Question: My sql db has many rows. I use a php while loop to echo out the database on a page, into a html list
'''
<ul>
<?php
while ($data = mysqli_fetch_assoc($result)):
$address = $data['address'];
$ad_link = $data['ad_link'];
if(is_null($ad_link)){$ad_link = "#";}
?>
<li><?php echo $address; ?></li>
<?php endwhile; mysqli_close($con); ?>
</ul>
'''
I would like the list to run into an adjacent column after a certain number of lines have been spit out (rather than just run a mile down the page).
Then going into a third and forth column.
How does one even begin to do this? Doing it in a table would be preferable.
@lance solution below!

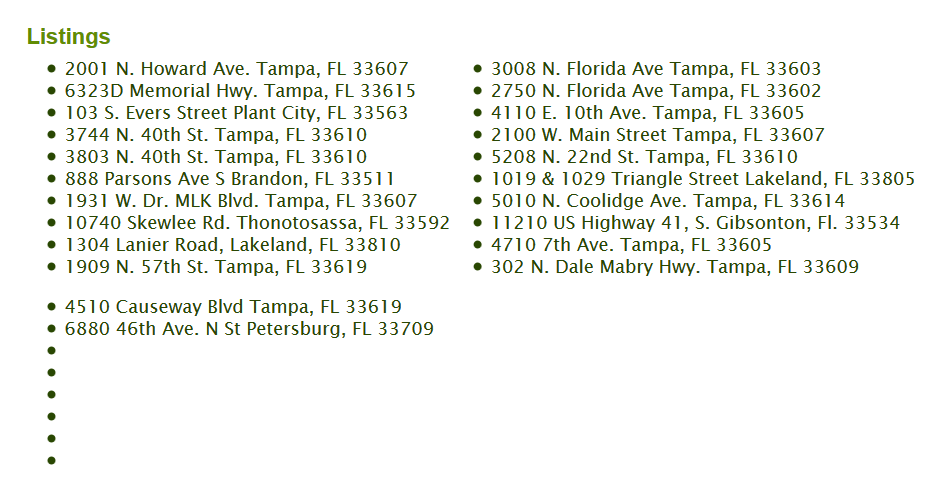
Answer: Try separating your MySQL code from your PHP/HTML code as it can get confusing. If you want to echo out multiple lists, then define how many list items that you want in each list and then create two loops; one to echo out the actual opening and closing tags for the lists and one for the list items. The list items loop will need to be nested inside of the other loop.
'''
<?php
// Connect to the DB
$mysqli = mysqli_connect('localhost', 'username', 'password', 'db_name');
if(mysqli_connect_errno($mysqli)) {
echo mysqli_connect_error($mysqli);
die;
}
$sql = "SELECT * FROM table";
$query = mysqli_query($mysqli, $sql)or die(mysqli_error($mysqli));
$num = mysqli_num_rows($query);
$i = 0;
while($row = mysqli_fetch_array($query)) {
$address[$i] = $row['address'];
$ad_link[$i] = $row['ad_link'];
$i++;
}
mysqli_close($mysqli);
// Define how many list items will be placed in each list
$per_list = 10;
// Determine how many lists there will need to be
$lists = ceil($num/$per_list);
// Loop thru each list
for($i=0;$i<$lists;$i++) {
echo "<ul style='float:left;'>";
// Determine the starting and ending points for the second loop that will echo out the list items
$start = $i*$per_list;
// Since the final list may not be a complete list containing 10 items,
// only extend the loop to the full amount
if($i == ($lists-1)) {
// Find the modulus
$mod = $num%$per_list;
if($mod > 0) {
$end = ($start+$per_list)-$mod;
} else {
$end = $start+$per_list;
}
} else {
$end = $start+$per_list;
}
// Echo out the list items that are inside of the list
for($x=$start;$x<$end;$x++) {
if(is_null($ad_link[$x])) {
$ad_link = "#";
}
echo "<li>".$address[$x]."</li>";
}
echo "</ul>";
}
echo "<div style='clear:both;'></div>";
?>
'''